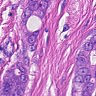
Metastatic tissue present: yes